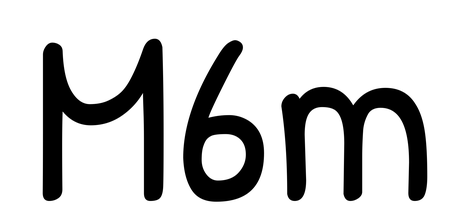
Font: PatrickHand-Regular